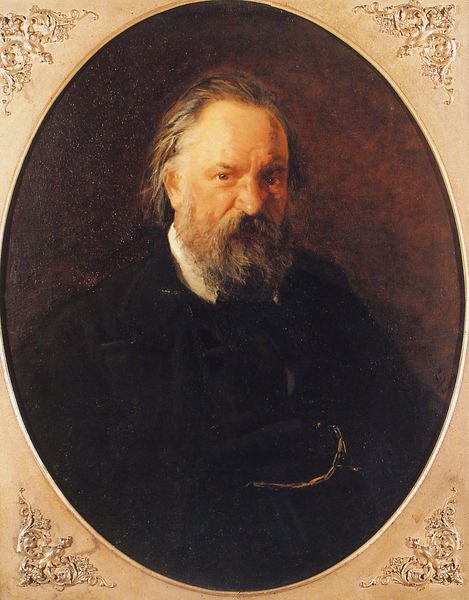
Titel: Porträt von A. I. Herzen
Künstler: Nikolai Nikolajewitsch Ge
Institution: Moskau, Staatliche Tretjakow Galerie
Schlagwörter: mann, weiß, grau, schwarz, blick, anzug, bart, augen, barock, kragen, rahmen, portrait, mantel, adel, oval, kette, tafel, rondell, 18.jahrhundert, 17. jahrhunder, 16. jahrhunder